Interaction volume radius: 5 \u00c5
Interaction volume height: 30 \u00c5
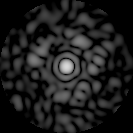
Disorder parameter: 0.8556